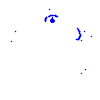
Particle: kaon